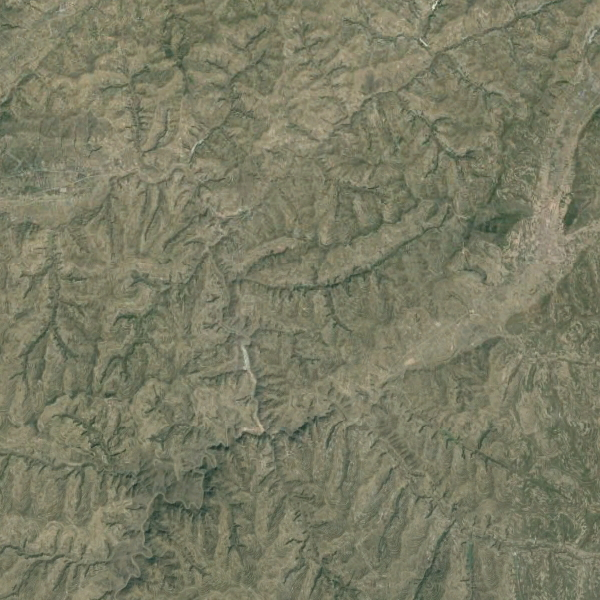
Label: Mountain